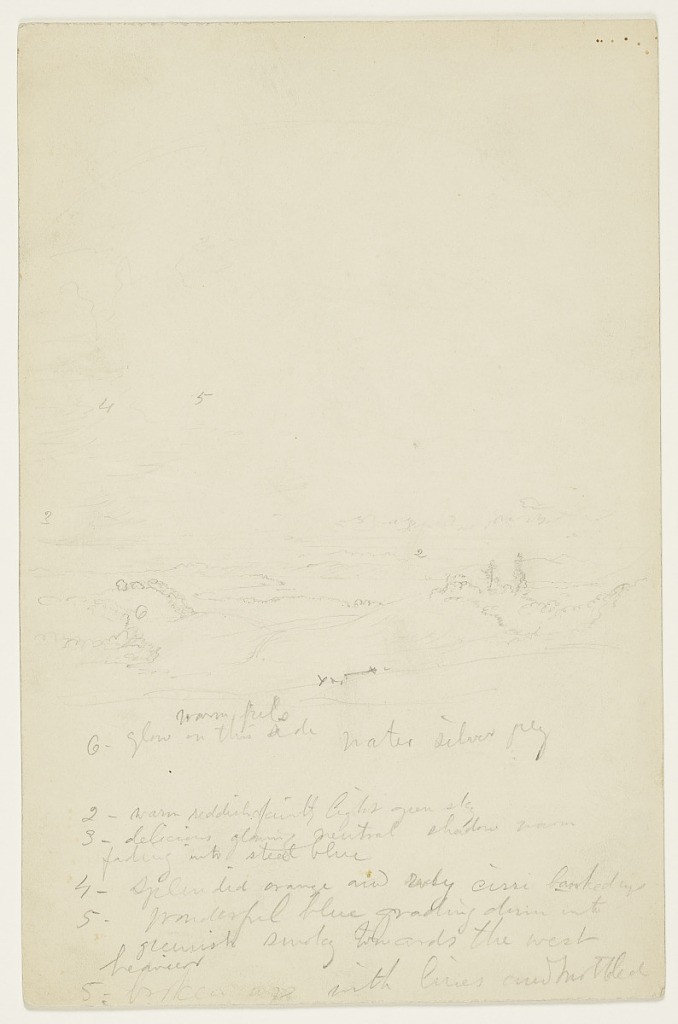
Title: Looking South from the Farm, Hudson, New York
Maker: Frederic Edwin Church, American, 1826–1900
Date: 1860 - 1880
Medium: Graphite on white paperboard
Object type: Drawing
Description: Landscape sketch showing a view of the Hudson River and the surrounding terrain, looking south-southwest from Church's property near Hudson, New York, known as the Farm. In the foreground, nearby rolling and wooded hills are viewed from an elevated perspective as they descend to the shores of the Hudson, which is visible in the middle distance at center. In the background, the silhouettes of distant mountains are visible. Above, a mixture of cirri and cumulus clouds inhabit the sky, predominantly at left. The arch of the sun's glowing light is faintly suggested near the top margin.